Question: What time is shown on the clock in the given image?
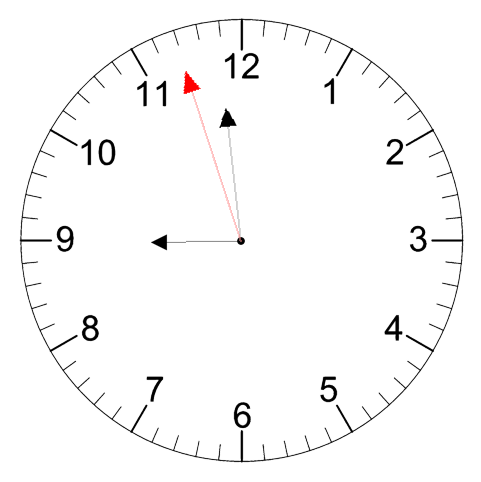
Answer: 08:58:57